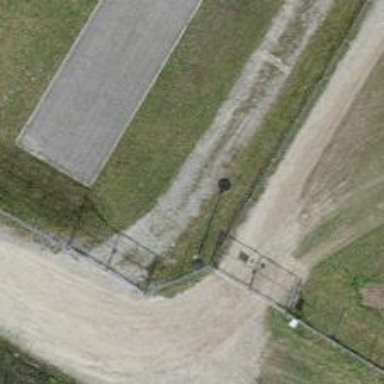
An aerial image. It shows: Compacted driveway that serves as service road.